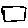
Label: square